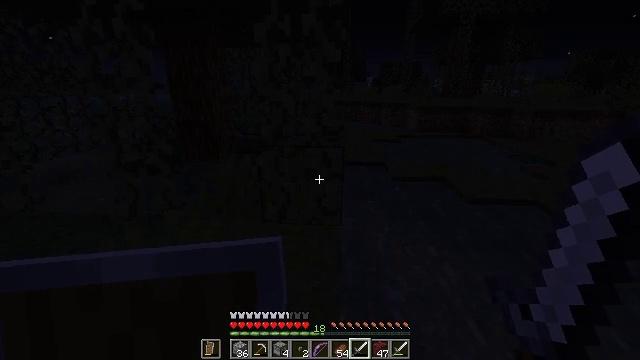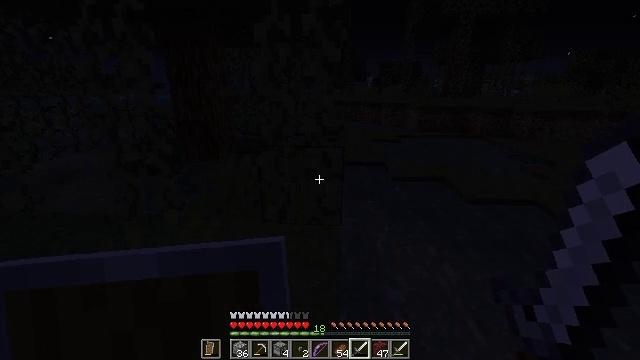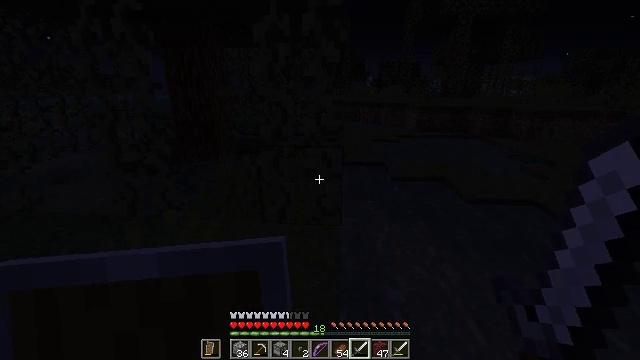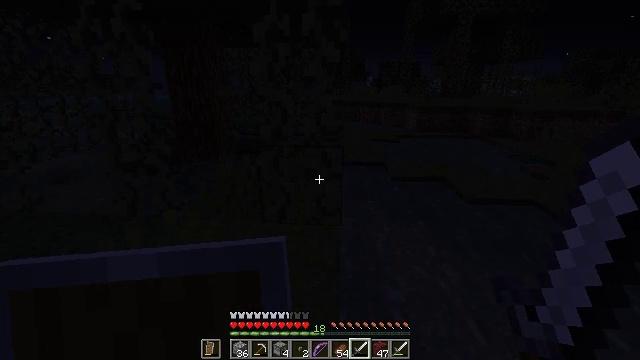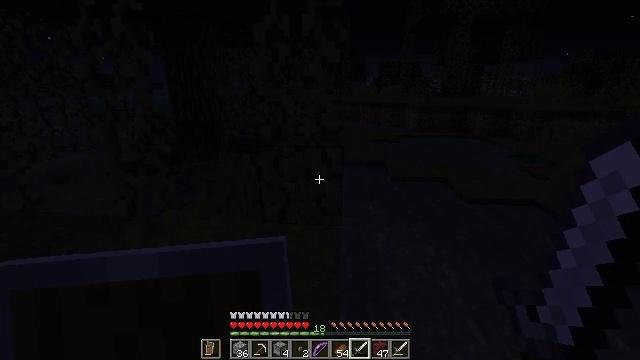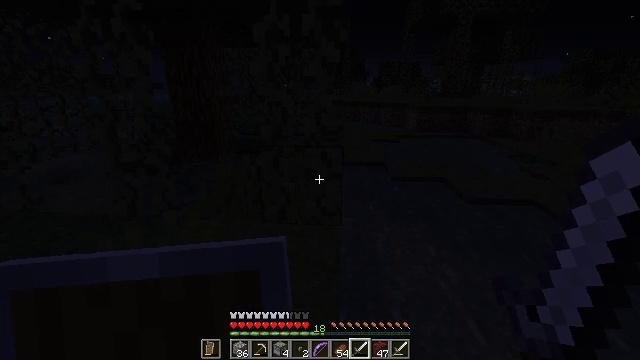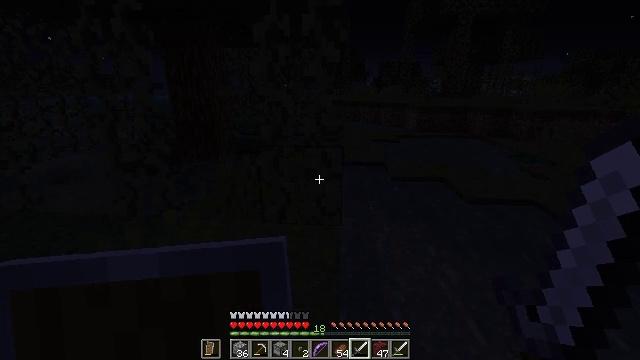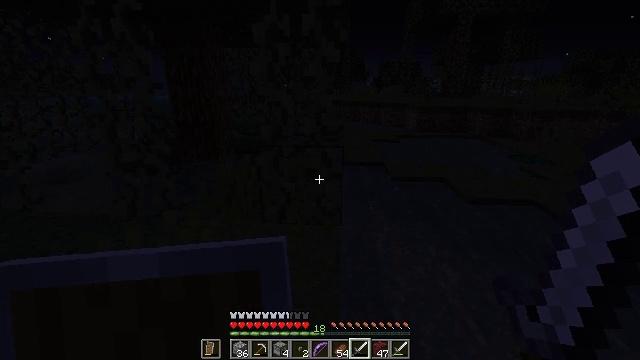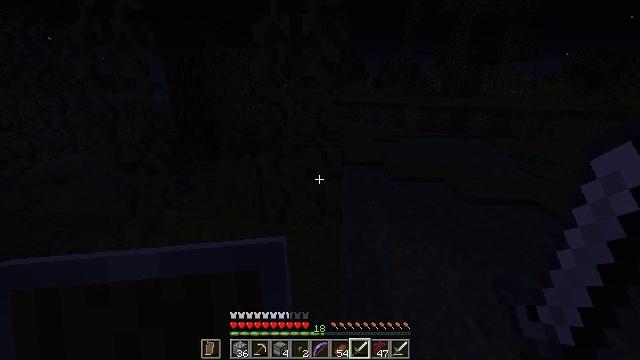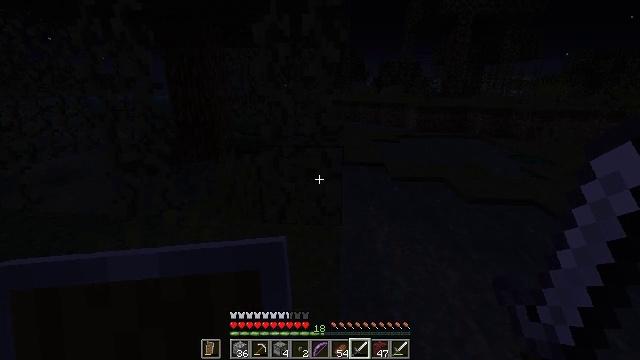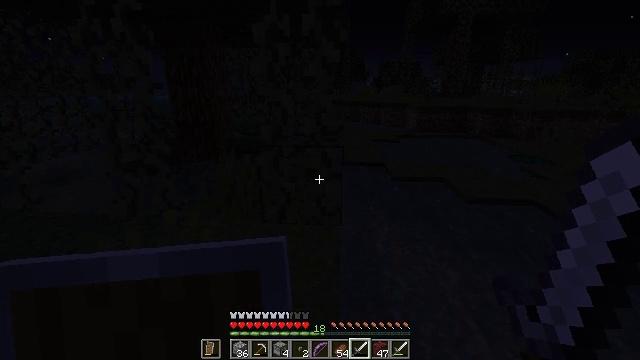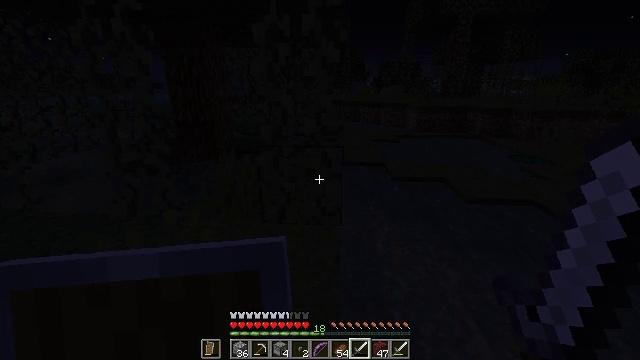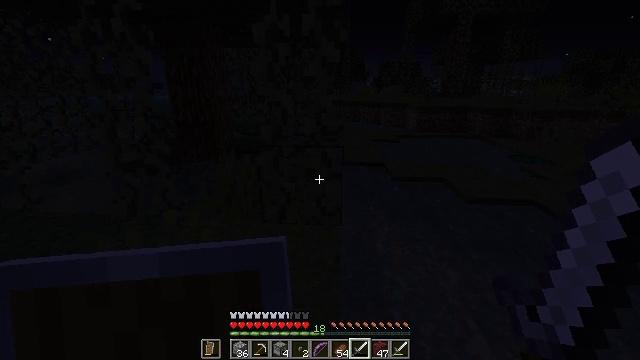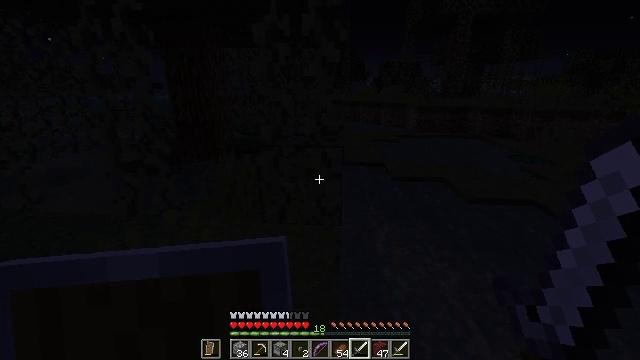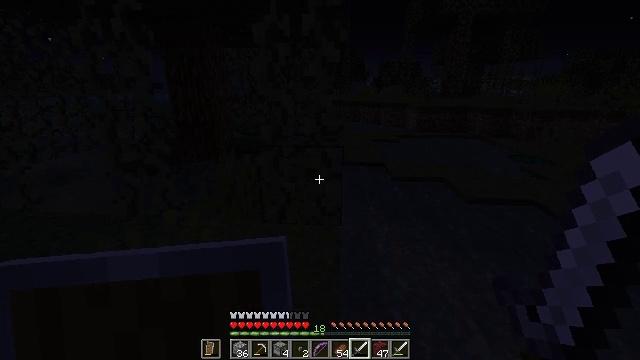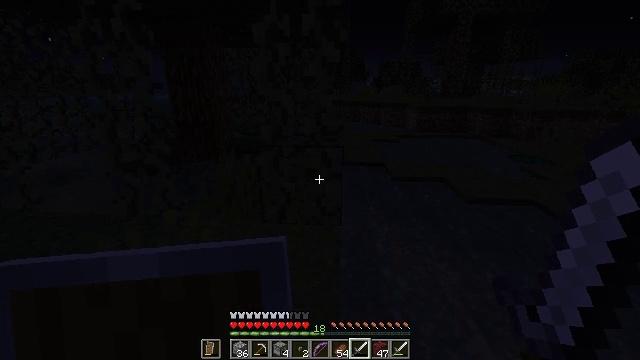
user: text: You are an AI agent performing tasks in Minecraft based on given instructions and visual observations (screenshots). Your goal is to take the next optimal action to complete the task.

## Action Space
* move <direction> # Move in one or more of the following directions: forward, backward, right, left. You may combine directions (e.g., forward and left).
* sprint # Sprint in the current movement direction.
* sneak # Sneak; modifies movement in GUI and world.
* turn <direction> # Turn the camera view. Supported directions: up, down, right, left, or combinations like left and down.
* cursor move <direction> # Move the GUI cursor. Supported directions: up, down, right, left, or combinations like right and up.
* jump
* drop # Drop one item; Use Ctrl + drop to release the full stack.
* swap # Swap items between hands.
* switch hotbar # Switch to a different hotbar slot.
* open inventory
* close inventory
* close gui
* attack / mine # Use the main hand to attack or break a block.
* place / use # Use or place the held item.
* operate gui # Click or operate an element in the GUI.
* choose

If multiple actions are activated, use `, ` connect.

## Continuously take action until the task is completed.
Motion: motion action
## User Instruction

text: Kill enemies.
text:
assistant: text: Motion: no_op
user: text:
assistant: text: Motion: no_op
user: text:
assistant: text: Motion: no_op
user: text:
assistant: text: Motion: no_op
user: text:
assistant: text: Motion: no_op
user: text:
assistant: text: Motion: no_op
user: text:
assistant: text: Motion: no_op
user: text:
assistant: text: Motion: no_op
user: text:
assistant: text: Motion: no_op
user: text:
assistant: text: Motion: no_op
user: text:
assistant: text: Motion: no_op
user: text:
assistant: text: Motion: no_op
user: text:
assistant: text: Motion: no_op
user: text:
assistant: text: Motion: no_op
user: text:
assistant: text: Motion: no_op
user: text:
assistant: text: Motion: no_op
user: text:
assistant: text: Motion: no_op
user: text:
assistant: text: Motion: no_op
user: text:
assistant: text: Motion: no_op
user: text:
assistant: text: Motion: no_op
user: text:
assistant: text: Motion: no_op
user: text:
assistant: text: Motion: no_op
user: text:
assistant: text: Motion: no_op
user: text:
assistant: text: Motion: no_op
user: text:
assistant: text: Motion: no_op
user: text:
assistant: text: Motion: no_op
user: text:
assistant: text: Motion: no_op
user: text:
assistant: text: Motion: no_op
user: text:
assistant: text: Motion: no_op
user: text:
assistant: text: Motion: no_op